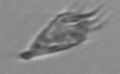
Label: Paratontonia_gracillima